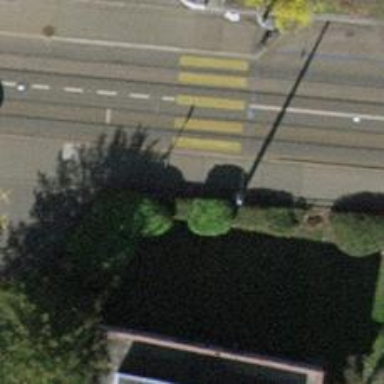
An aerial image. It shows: Bench for seating.